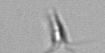
Label: Calciopappus